Question: I am using a hr tag in my cfdocument and it is displaying very thickly like below

I just want a basic thin line. I tried giving the style as hr{ height:0} but it is not helping. Please advice.
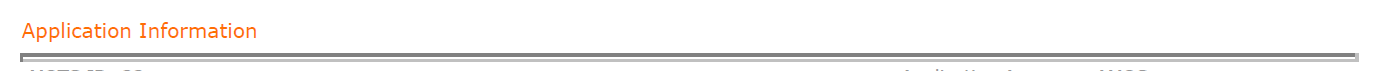
Answer: '''
<p>blah</p>
<hr />
<p>blah</p>
'''
Set the border to none, and then set a border-top property:
'''
hr { border:0 none; border-top:1px solid #000 }
'''
<URL>